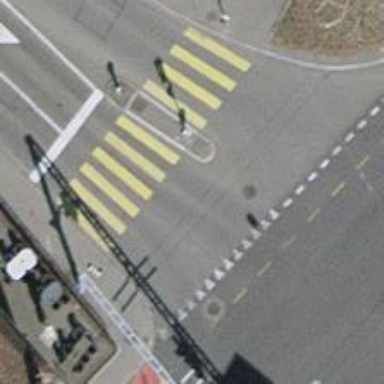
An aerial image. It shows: Crossing with marked traffic signal and island.